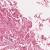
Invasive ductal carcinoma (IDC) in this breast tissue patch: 0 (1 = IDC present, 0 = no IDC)